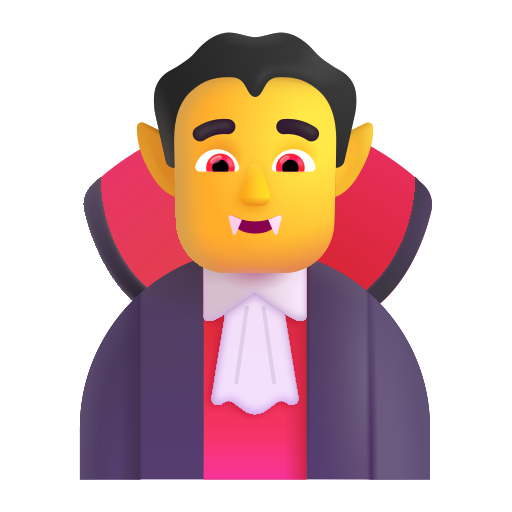
man vampire color default